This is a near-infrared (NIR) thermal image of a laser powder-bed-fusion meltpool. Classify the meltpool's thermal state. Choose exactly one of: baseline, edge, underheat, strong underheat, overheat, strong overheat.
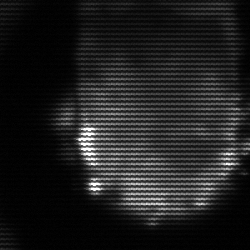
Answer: baseline